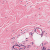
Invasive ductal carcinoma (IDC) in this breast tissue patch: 0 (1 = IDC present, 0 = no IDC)